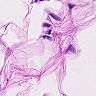
Metastatic tissue present: no